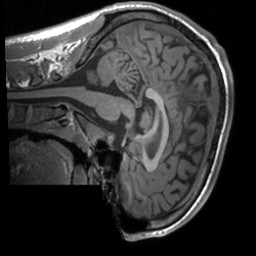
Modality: T1w
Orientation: sagittal
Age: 20
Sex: male
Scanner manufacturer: siemens
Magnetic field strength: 3 T
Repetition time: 1.9 s
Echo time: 0.00226 s